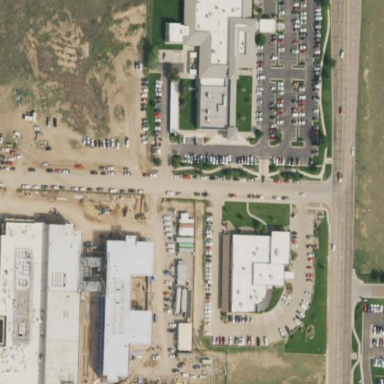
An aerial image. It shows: Clinic building providing healthcare services.